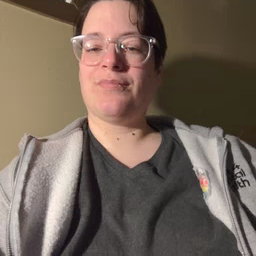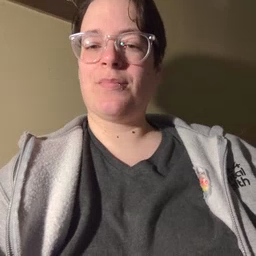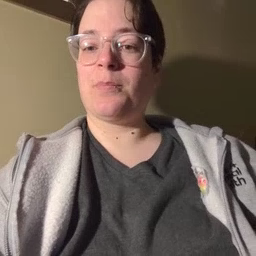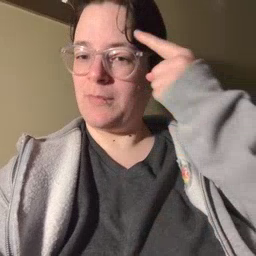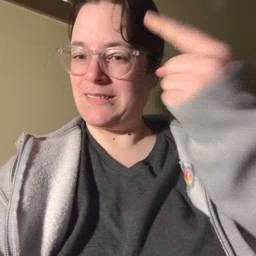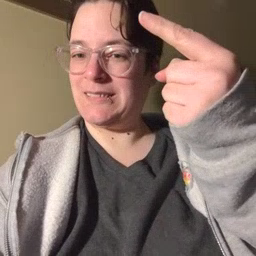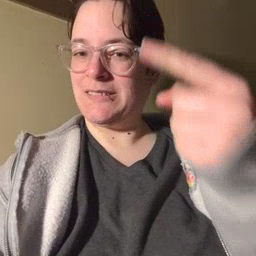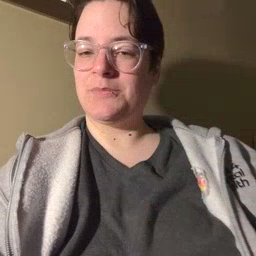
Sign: penny